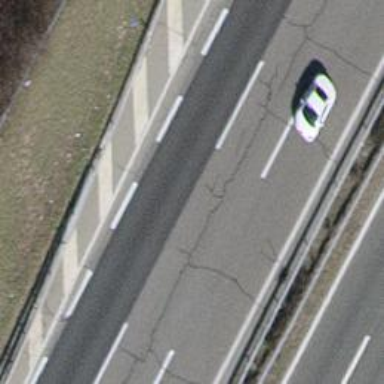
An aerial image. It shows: Asphalt motorway.